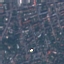
Land use / land cover class: Residential